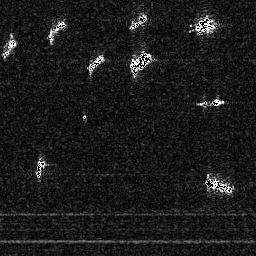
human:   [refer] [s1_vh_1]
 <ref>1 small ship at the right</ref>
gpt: <box>[[76, 37, 87, 41, 0]]</box>

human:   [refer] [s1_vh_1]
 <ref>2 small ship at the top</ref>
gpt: <box>[[33, 19, 40, 28, 0]], [[49, 4, 57, 11, 0]]</box>

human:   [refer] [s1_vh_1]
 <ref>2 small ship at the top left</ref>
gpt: <box>[[0, 14, 5, 22, 0]], [[17, 7, 25, 15, 0]]</box>